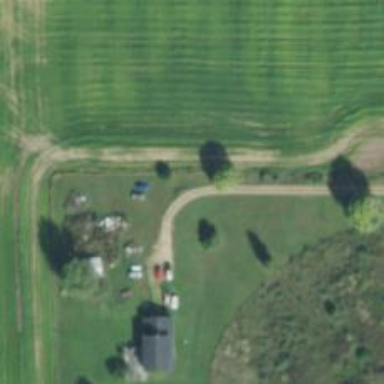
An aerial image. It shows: Driveway leading to service road.